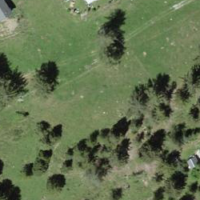
EUNIS habitat code: 26
Species observed at this site:
Orchis pallens